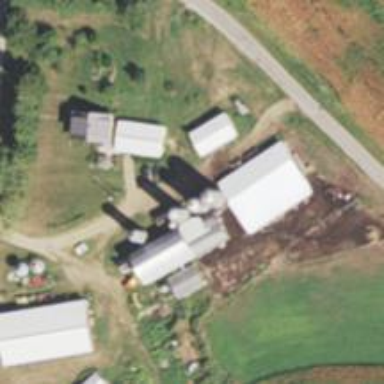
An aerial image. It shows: Silo.